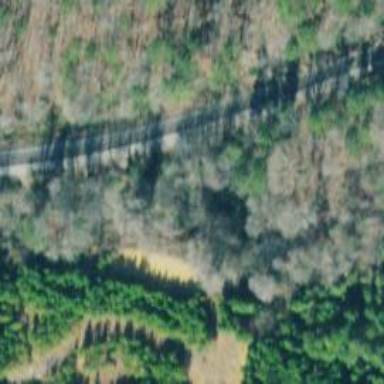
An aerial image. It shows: Railway track.